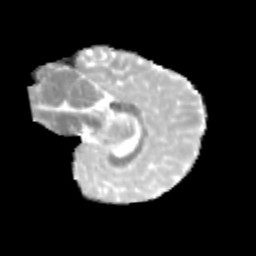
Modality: MD
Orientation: sagittal
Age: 10
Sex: female
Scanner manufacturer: siemens
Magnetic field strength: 3 T
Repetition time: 3.8 s
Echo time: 0.07 s